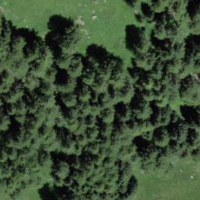
EUNIS habitat code: 43
Species observed at this site:
Cuscuta europaea
Ajuga pyramidalis